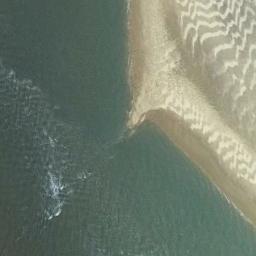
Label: beach